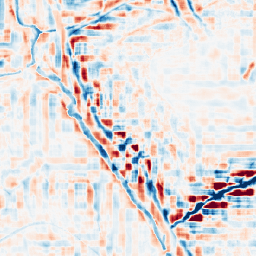
Category: wavelet
Decomposition family: wavelet_reverse_biorthogonal
Decomposition parameters: wavelet: rbio3.5
level: 4
Upsampling method: sinc_blackman
Upsampling parameters: scale: 2
kernel_size: 16
Upsampling scale: 2